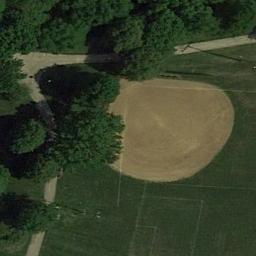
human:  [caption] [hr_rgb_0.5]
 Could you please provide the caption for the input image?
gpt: There is a baseball diamond in the grass along the roads surrounded by the trees .

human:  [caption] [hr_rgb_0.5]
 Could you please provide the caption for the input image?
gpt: There is a railway near the baseball field .

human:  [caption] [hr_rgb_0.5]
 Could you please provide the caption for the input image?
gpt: A baseball diamond on the lawn with some trees .

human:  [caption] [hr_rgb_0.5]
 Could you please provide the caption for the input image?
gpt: A baseball diamond is in the middle of grass next to many trees by the road .

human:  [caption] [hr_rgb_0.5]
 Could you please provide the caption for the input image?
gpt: Many trees are beside the  baseball diamond .